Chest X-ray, PA view. Patient: 20 years old, sex F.
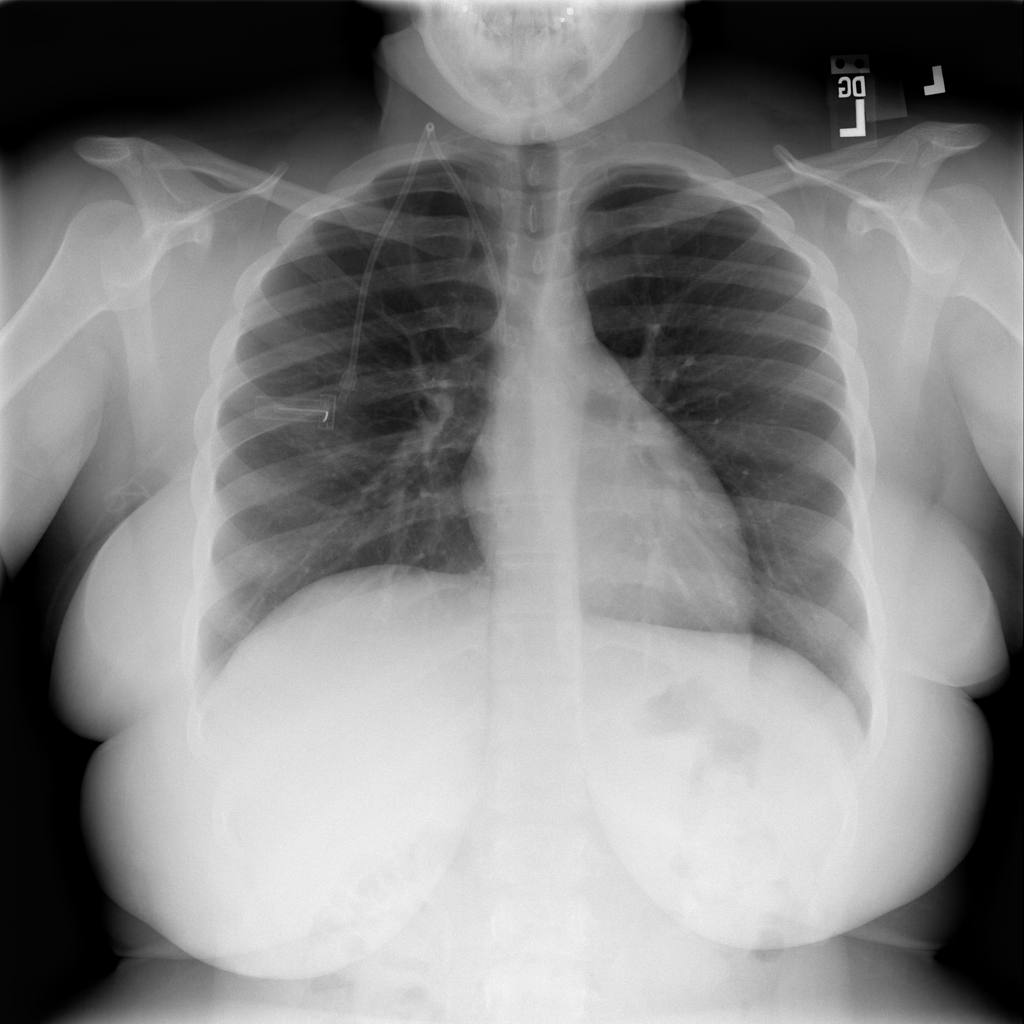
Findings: No Finding